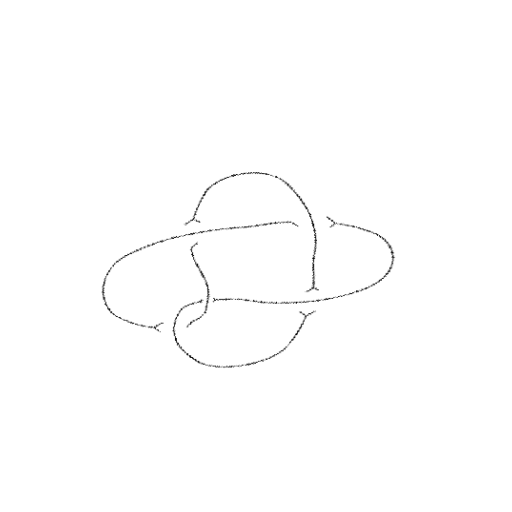
Crossing number: 5